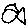
Label: fish